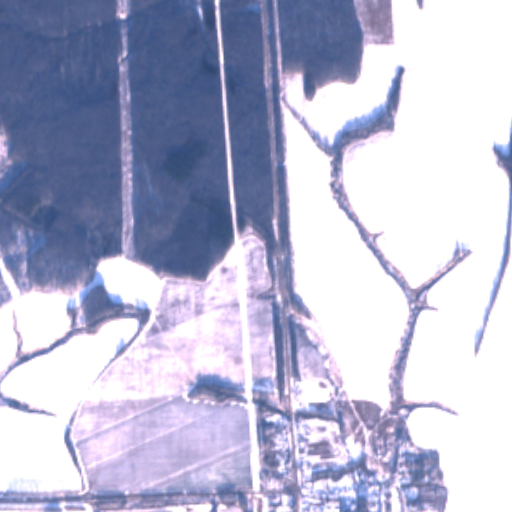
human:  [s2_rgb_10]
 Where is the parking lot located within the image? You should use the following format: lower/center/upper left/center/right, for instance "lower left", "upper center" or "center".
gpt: The parking lot is located in the lower center of the image.
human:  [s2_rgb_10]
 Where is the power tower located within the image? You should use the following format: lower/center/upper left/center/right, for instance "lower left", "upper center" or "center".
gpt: The power tower is located in the lower left of the image.
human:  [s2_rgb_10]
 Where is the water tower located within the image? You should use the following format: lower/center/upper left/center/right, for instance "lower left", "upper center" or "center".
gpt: The water tower is located in the lower center of the image.
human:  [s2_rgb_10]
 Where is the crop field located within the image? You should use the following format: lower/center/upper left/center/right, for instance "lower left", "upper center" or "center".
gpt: There is no crop field in the image.